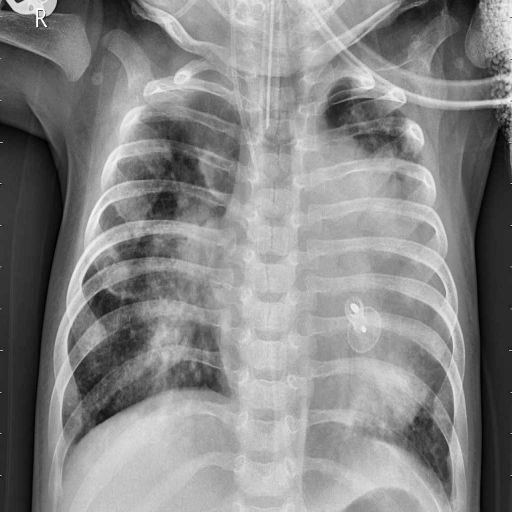
Finding: PNEUMONIA